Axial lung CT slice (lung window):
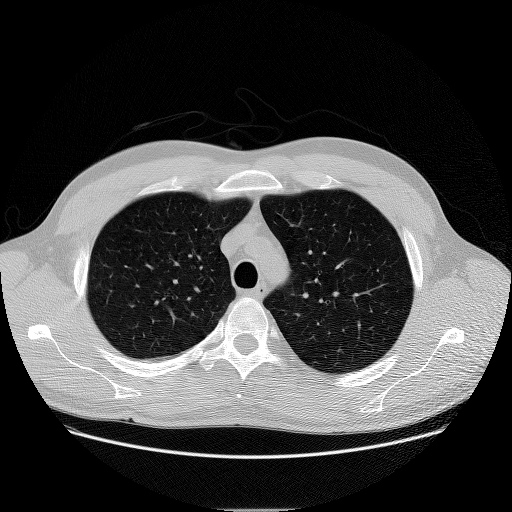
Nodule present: no